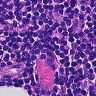
Metastatic tissue present: no